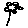
Label: flower